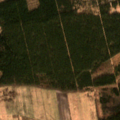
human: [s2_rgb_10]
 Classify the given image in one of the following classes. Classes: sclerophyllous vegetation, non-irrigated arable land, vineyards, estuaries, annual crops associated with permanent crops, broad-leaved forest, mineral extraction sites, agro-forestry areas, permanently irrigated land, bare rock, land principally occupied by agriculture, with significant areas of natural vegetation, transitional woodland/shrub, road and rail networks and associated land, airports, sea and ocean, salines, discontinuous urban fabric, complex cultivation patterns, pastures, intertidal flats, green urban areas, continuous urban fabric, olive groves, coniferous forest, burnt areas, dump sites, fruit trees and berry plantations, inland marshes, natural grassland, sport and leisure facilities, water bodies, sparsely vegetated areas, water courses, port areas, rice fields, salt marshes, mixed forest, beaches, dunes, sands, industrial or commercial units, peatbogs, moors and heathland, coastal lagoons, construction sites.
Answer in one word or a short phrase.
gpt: industrial or commercial units, non-irrigated arable land, pastures, coniferous forest, transitional woodland/shrub